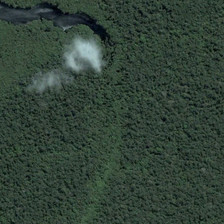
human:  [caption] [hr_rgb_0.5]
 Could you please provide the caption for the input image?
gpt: a piece of water and some clouds are in a piece of green forest .

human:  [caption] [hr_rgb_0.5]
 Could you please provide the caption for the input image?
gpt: a piece of water and some clouds are in a piece of green forest .

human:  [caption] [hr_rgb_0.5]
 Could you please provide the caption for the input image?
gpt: a piece of water and some clouds are in a piece of green forest .

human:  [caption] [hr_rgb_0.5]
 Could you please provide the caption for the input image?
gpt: a piece of water and some clouds are in a piece of green forest .

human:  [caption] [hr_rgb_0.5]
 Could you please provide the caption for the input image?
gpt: a piece of water and some clouds are in a piece of green forest .